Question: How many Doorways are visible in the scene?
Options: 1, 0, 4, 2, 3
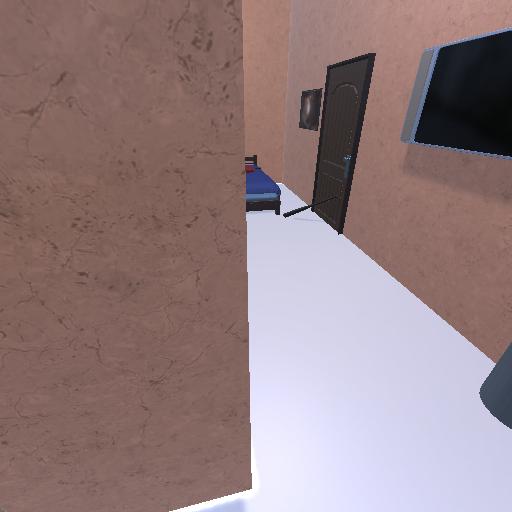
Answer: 1